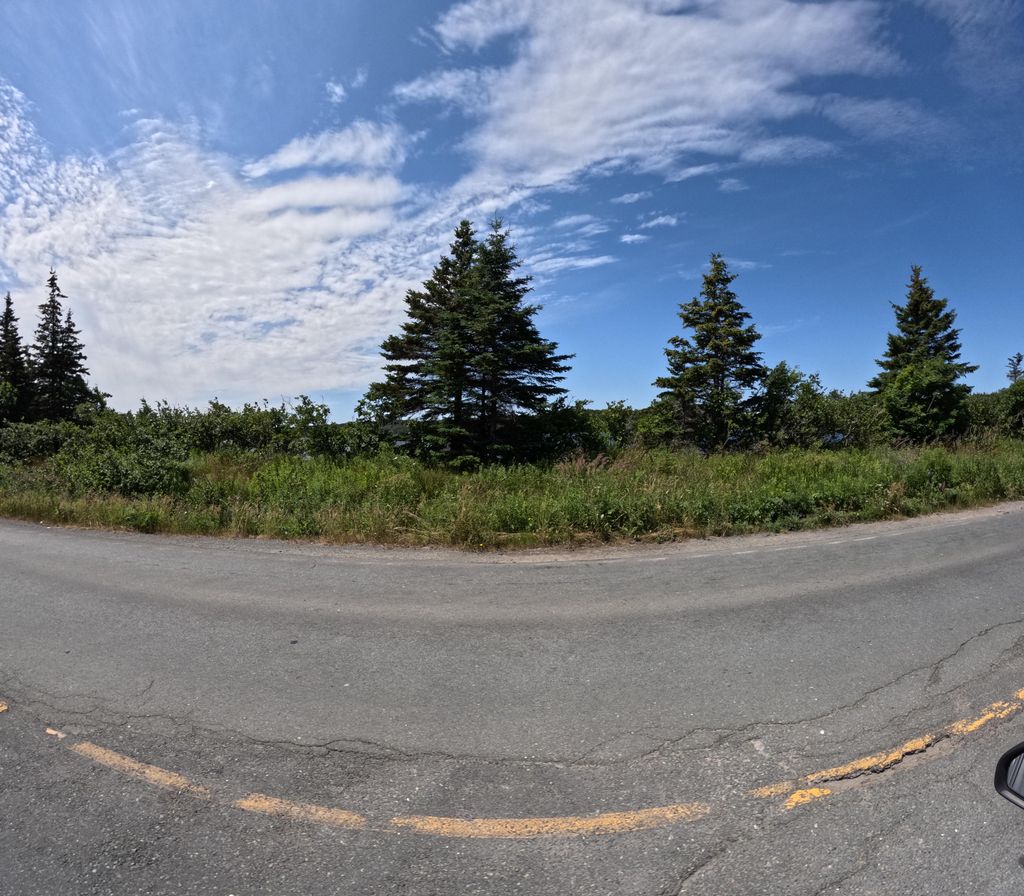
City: st_johns